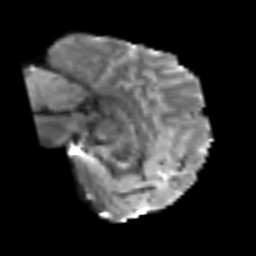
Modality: T2w
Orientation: sagittal
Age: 56
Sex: male
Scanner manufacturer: siemens
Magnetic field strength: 3 T
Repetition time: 6.1 s
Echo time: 0.101 s